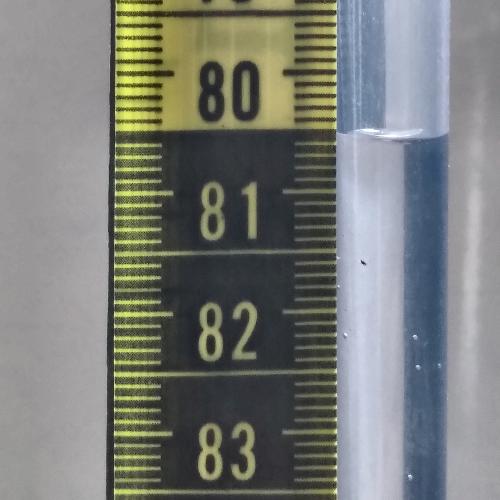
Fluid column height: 80.5 cm